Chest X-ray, PA view. Patient: 65 years old, sex M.
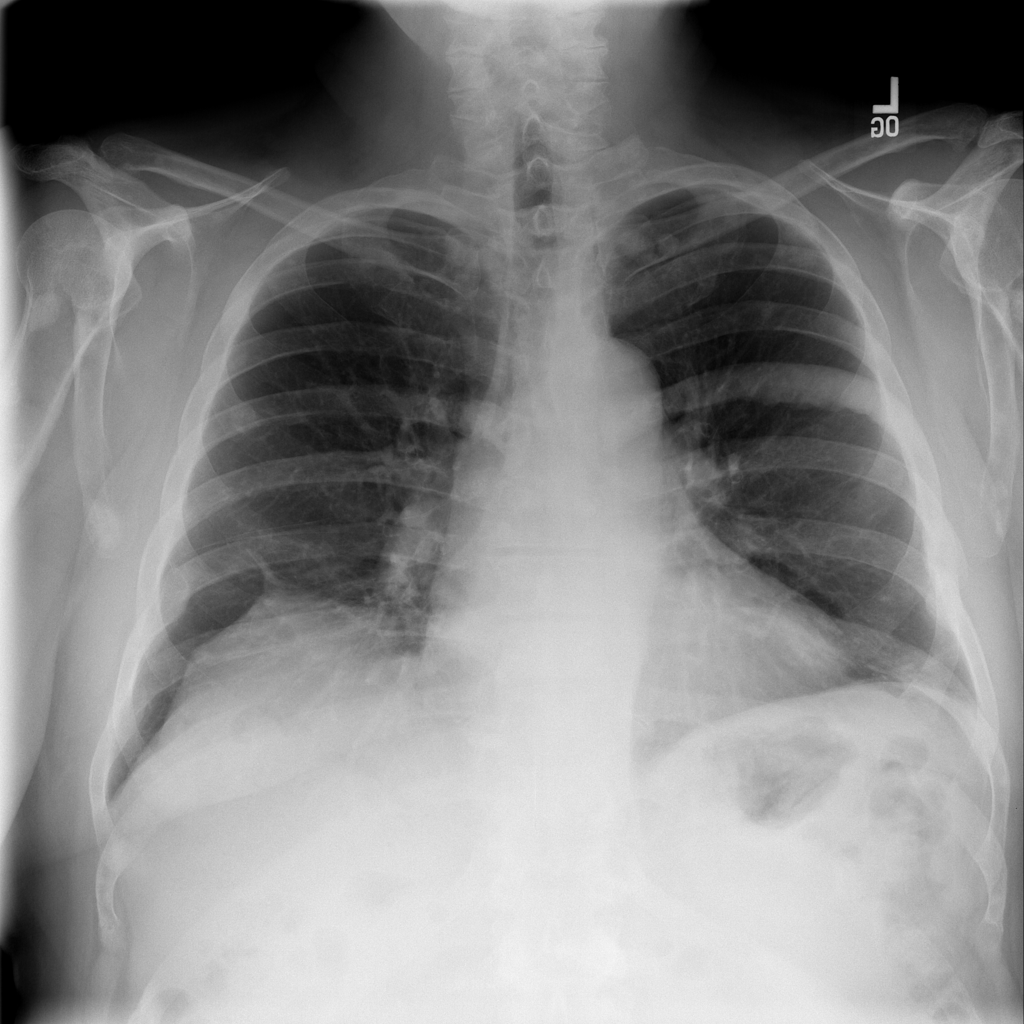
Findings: Hernia